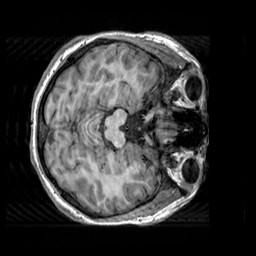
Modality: T1w
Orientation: axial
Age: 21
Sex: female
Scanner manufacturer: siemens
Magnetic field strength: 3 T
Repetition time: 2.3 s
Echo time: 0.00303 s